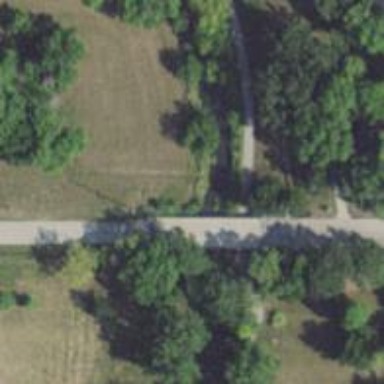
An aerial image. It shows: Tertiary road passing over bridge.